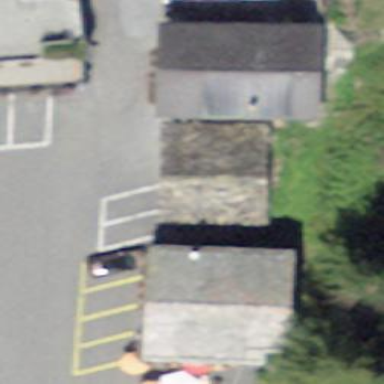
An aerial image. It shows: Barn.